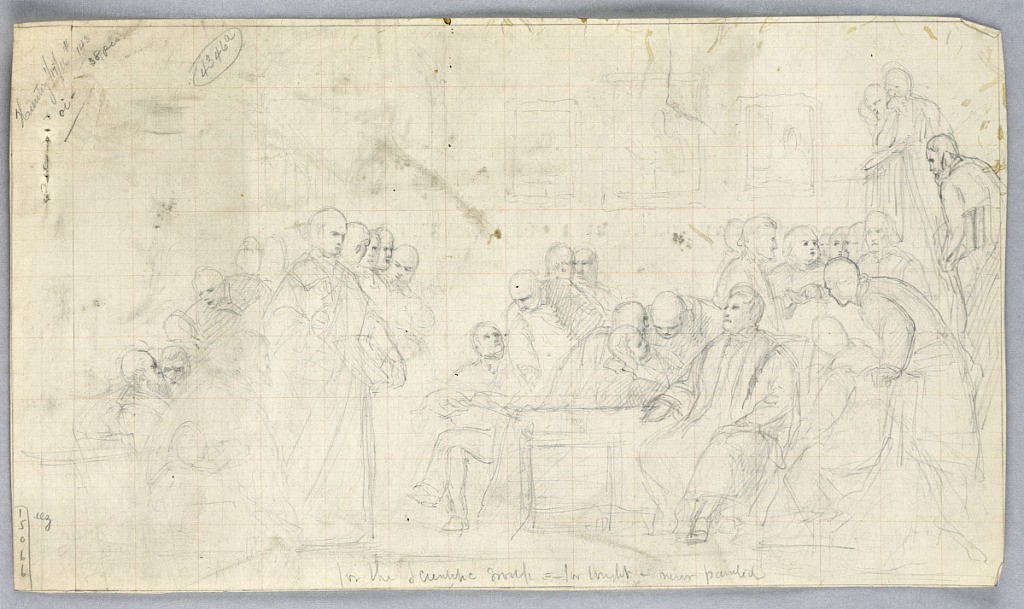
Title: Study for "Scientific Group"
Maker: Daniel Huntington, American, 1816–1906
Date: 1858
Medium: Graphite on squared cream wove paper
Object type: Drawing
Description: Study of composition for scientific group, never painted. Numbers and notes at left. Line of men standing, at left. Men sitting at a table, at right. Other figures surround them.